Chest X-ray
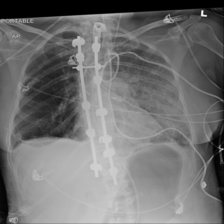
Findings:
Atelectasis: negative
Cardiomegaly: negative
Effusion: negative
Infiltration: positive
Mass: negative
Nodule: negative
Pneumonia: negative
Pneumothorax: negative
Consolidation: negative
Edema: negative
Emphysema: negative
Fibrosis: negative
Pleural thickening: negative
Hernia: negative